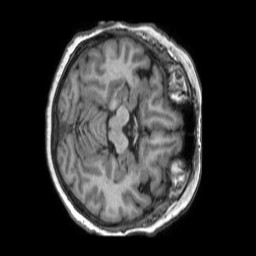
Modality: T1w
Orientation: axial
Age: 59
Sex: female
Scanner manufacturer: philips
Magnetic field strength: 1.5 T
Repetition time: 0.007052 s
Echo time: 0.00319 s